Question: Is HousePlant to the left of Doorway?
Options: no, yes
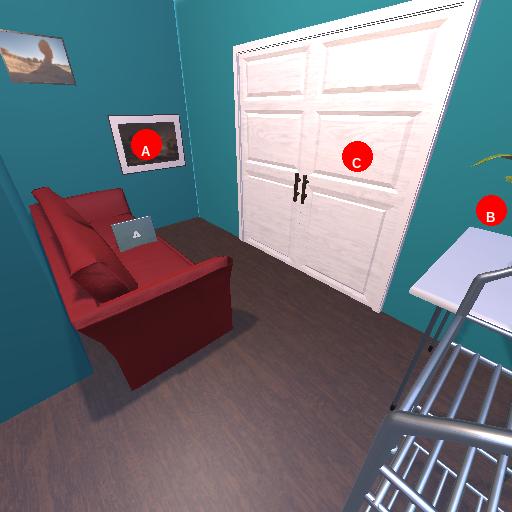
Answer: no